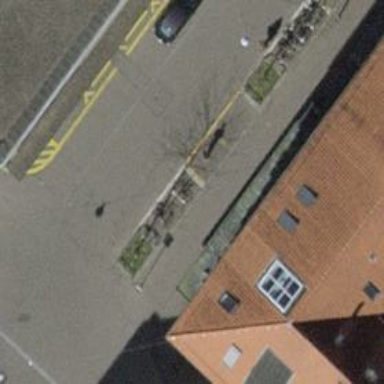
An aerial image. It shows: Bicycle parking area with stands available.